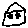
Label: house